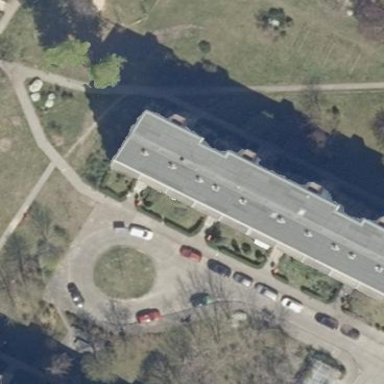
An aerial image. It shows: Park.